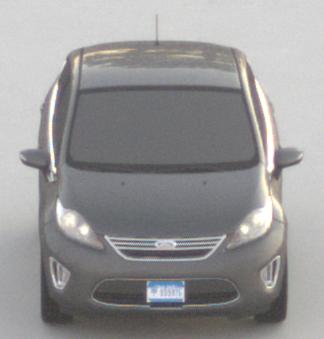
Make: Ford
Model: Fiesta
Detailed model: ’09 Sedan (seventh series)
Model produced from: 2010
Model produced until: 2017
Doors: 4
Color: gray
Road condition: dry road
Daytime: sunrise or sunset
Contrast: low contrast